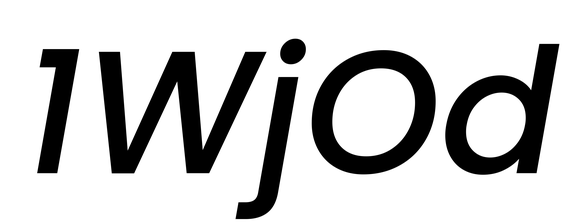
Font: Poppins-MediumItalic